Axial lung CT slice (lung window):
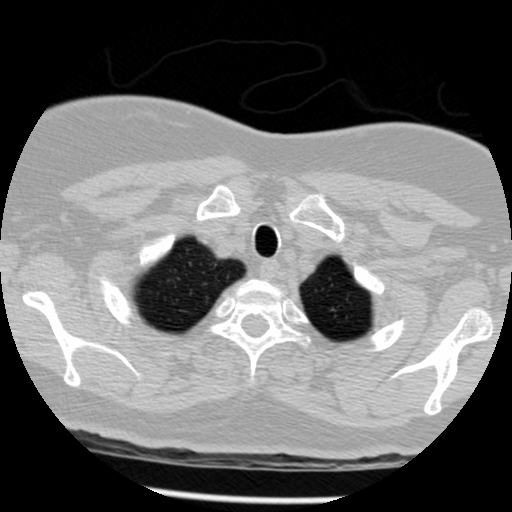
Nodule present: no